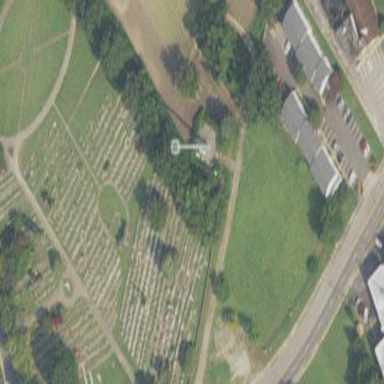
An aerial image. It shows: Cemetery.